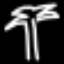
Label: palm tree